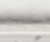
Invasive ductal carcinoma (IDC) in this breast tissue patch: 0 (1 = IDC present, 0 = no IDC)